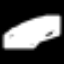
Label: pencil